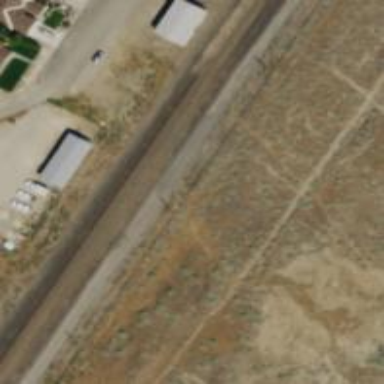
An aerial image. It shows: Railway siding for service.